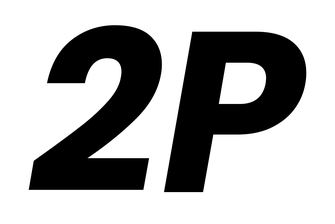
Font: Poppins-BoldItalic